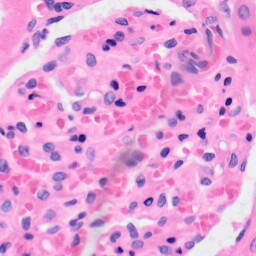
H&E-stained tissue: Kidney